Question: I'm new to Django and I'm trying to wrap my head around how these apps are supposed to be organized. I have the following questions:
1. Are apps like divs that are generated separately?
2. Can we have apps within apps?
3. Can we have apps that when clicked on, change other apps with javascript?
4. Right now I just have one views.py file and it loads all of its content through different function calls. So right now I'm faced with if I should break up my views.py into smaller apps. Am I going about Django the correct way?
5. Are apps defined like the they are in picture below, or are apps supposed to act more like a page?
6. What if I want a header, breadcrumbs, and footer for all my pages? I'm super confused @.@

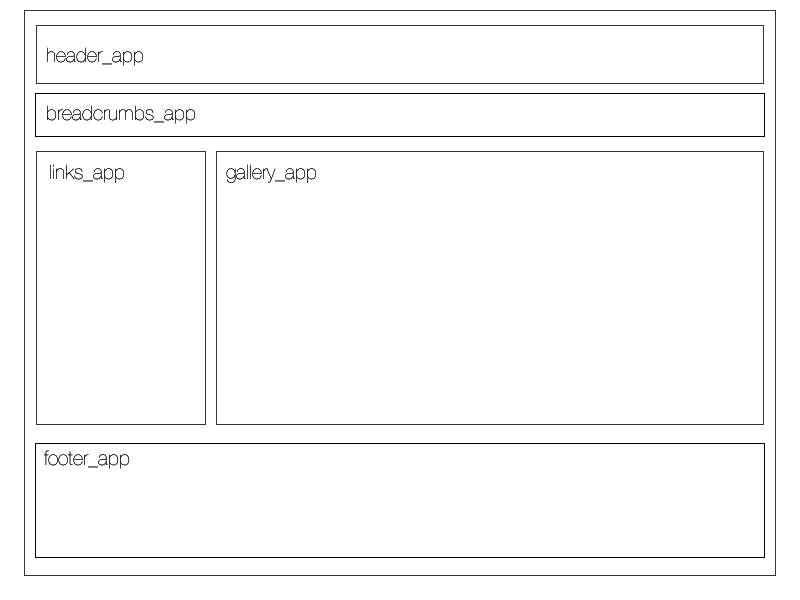
Answer: Apps have nothing whatsoever to do with divs. Django is not a CMS (although it can be used to create CMSs) and doesn't dictate the layout of your templates.
The usual way to handle different blocks on the page that need different logic to populate them is via <URL> on this, although the syntax is rather out of date so refer to the first link for that.